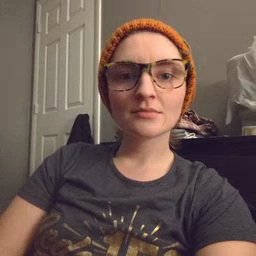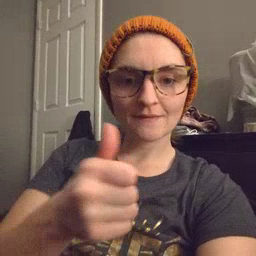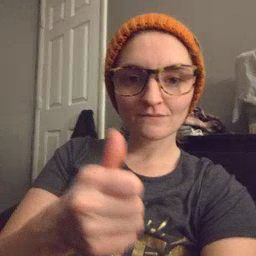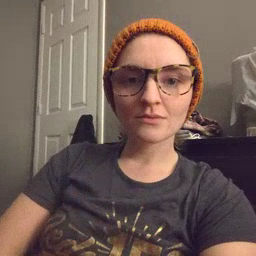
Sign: yourself